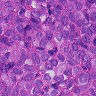
Metastatic tissue present: yes